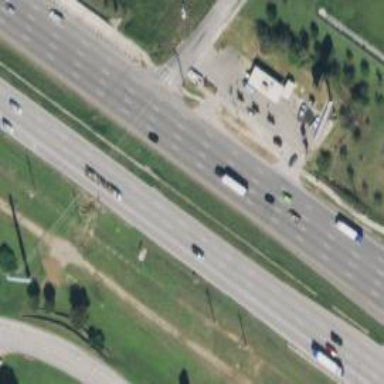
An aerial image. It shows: Expressway with asphalt surface categorized as trunk highway.